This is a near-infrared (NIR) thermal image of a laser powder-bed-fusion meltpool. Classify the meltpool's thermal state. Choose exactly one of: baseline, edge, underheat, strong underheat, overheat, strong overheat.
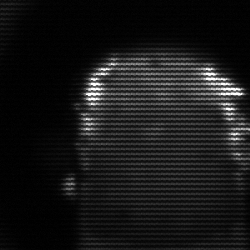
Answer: baseline